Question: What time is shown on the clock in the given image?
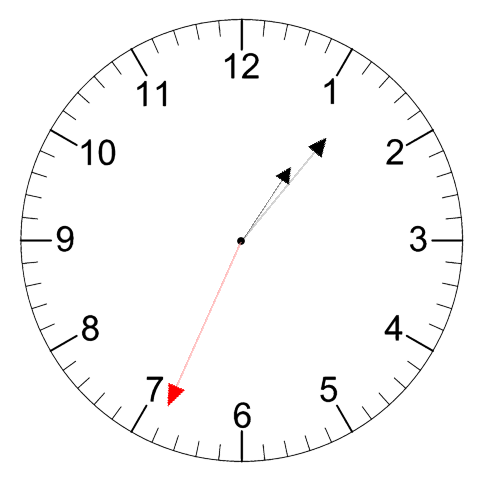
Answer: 01:06:34